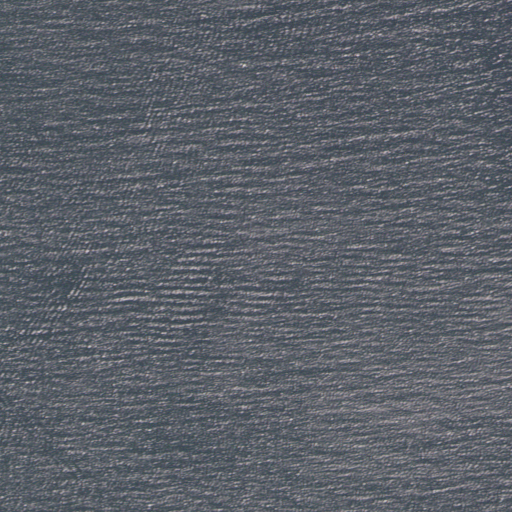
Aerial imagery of bar in Massachusetts named Howland Ledge containing only open water